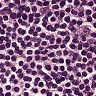
Metastatic tissue present: no